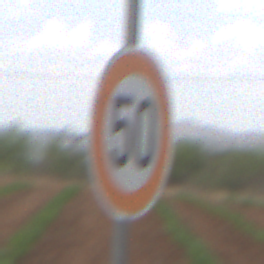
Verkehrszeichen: Geschwindigkeit50
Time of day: Midday
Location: Outdoor (Nature)
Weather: PartlyCloudy
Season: NotSpecified
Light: Natural